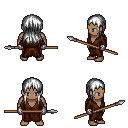
a pixel art fantasy rpg character, male body template, human, dark skin, brown robe, red pants, white unkempt hairstyle, metal gloves, spear, four views (front, back, left, right), 2x2 character sprite sheet, small pixel art, hard edges, no anti-aliasing